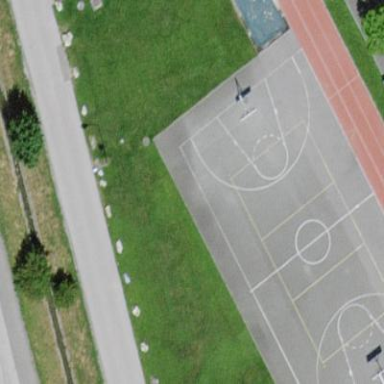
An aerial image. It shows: Basketball court on leisure land pitch.